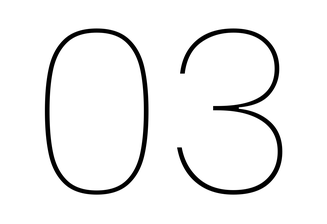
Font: Poppins-Thin